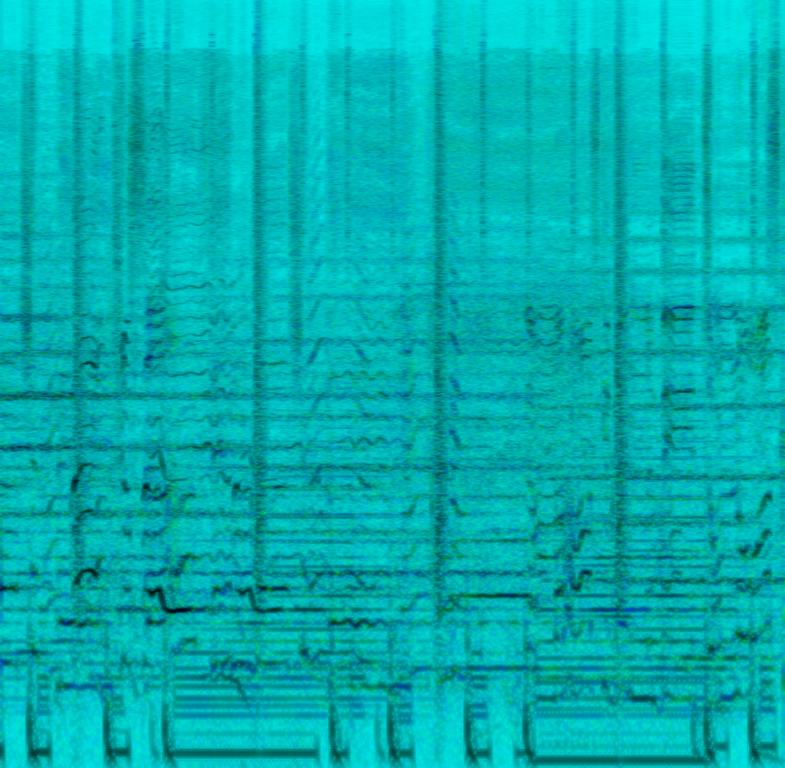
This is a mellow and soulful 2000s R&B song. The female vocalist gives a sensual and passionate vocal performance. The song is seductive, intimate and relaxed. There are string-like sounds and a warm and bright pad-synth along with the mellow groovy drum beat.